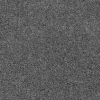
Atmospheric dust classification: dusty